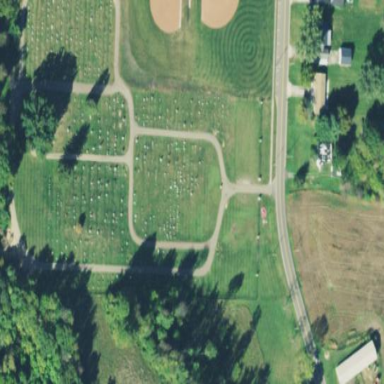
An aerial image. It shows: Cemetery.